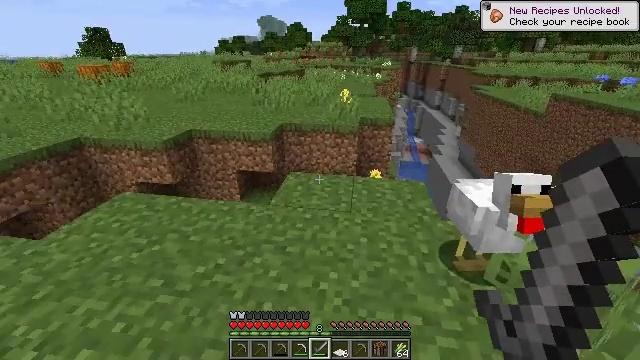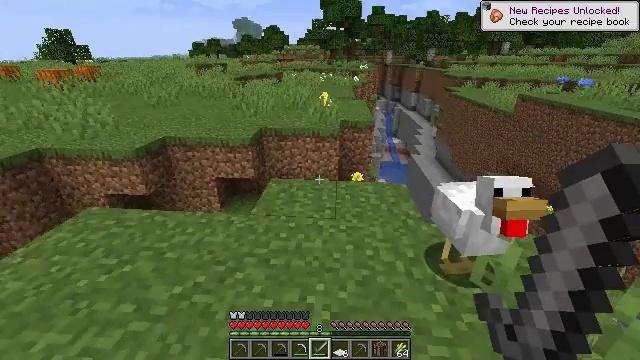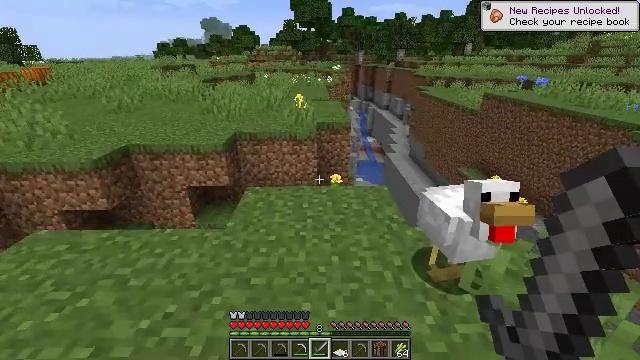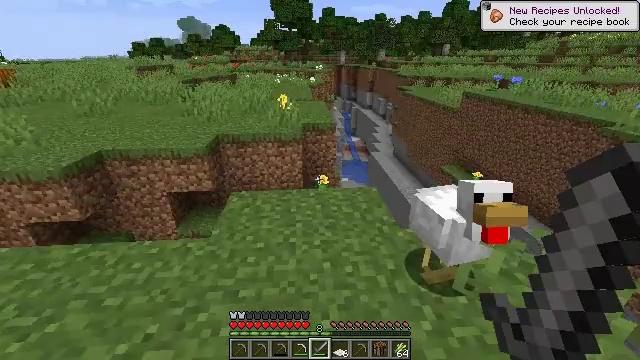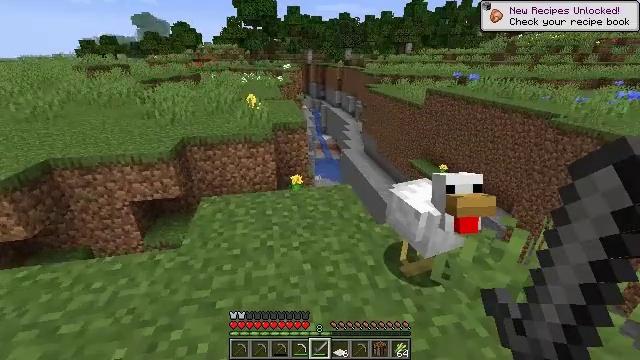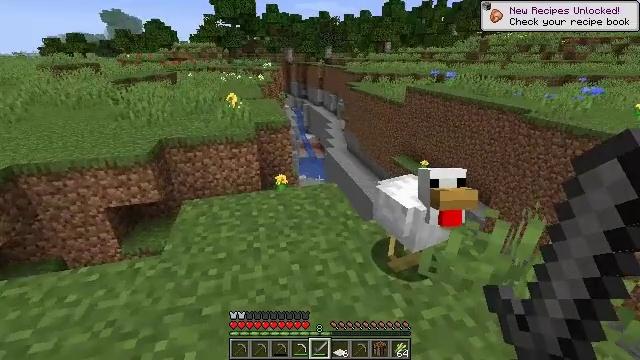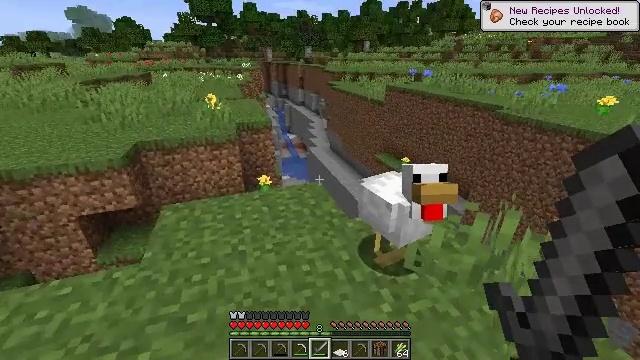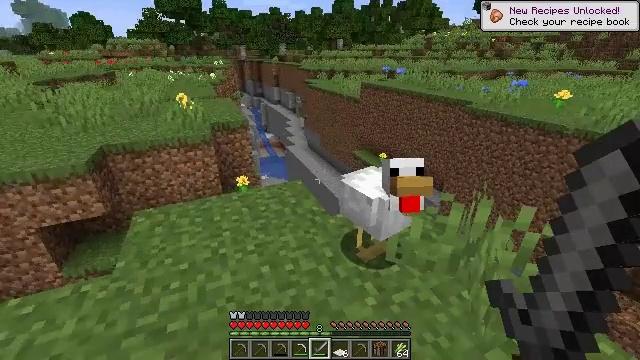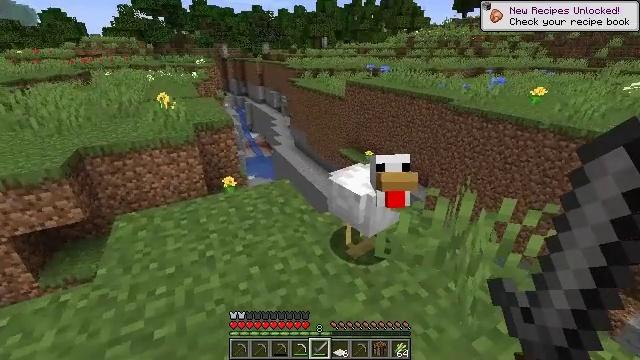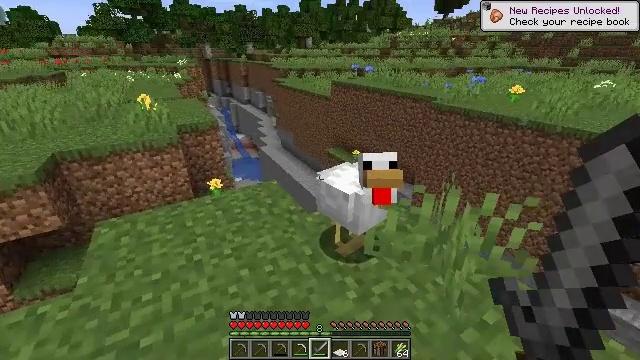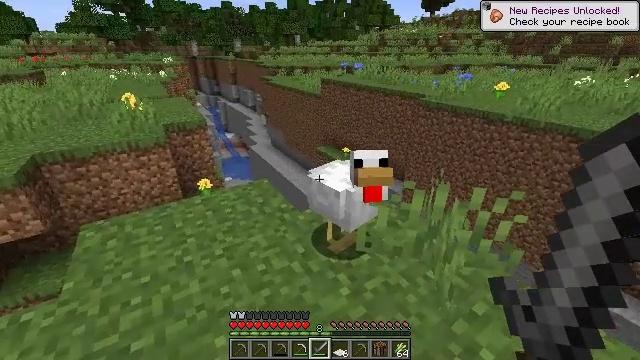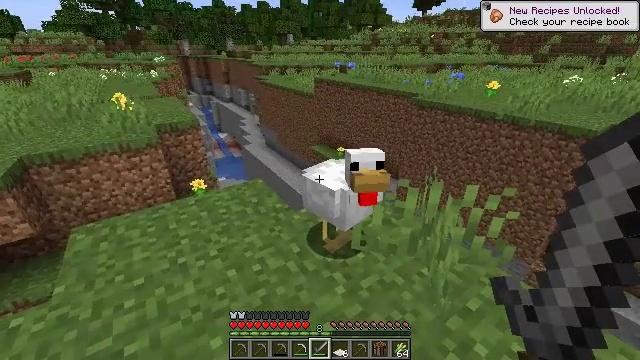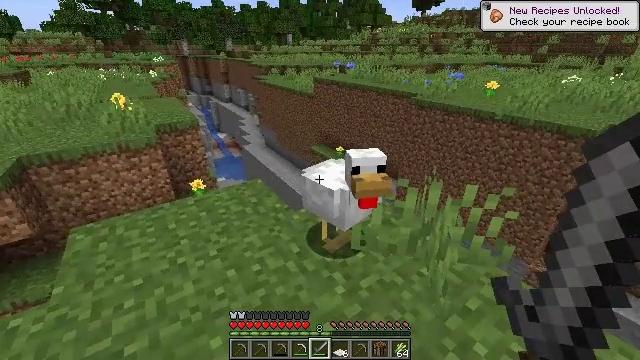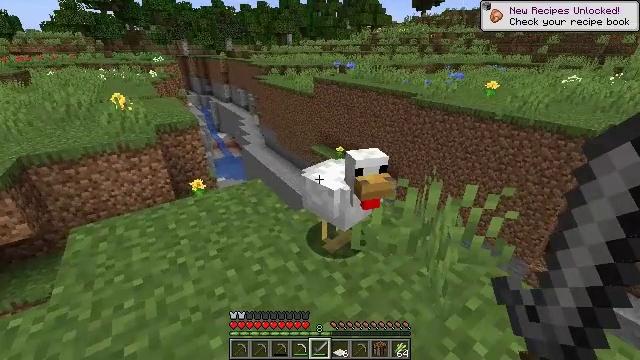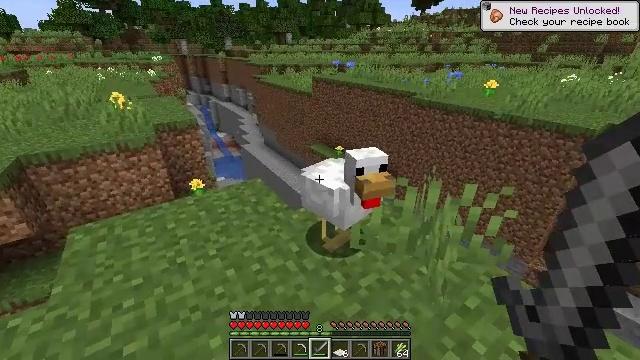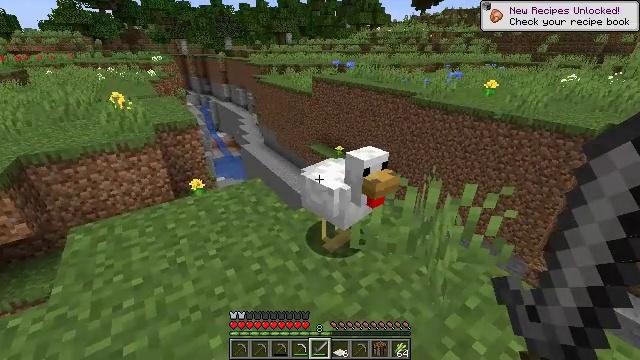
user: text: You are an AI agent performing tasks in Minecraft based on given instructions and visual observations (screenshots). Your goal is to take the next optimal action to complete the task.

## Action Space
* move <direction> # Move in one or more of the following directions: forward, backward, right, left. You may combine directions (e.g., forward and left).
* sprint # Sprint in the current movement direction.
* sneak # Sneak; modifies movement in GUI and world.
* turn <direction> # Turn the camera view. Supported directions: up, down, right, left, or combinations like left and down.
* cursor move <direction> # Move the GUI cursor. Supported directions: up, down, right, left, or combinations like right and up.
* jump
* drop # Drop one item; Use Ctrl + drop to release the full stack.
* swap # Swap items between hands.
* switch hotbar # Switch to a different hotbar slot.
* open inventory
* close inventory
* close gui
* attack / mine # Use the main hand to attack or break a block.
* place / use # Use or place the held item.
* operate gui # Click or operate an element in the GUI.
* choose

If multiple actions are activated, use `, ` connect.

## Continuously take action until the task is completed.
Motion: motion action
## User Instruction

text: Combat the chicken.
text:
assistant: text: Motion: move forward, turn right
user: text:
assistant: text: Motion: turn right
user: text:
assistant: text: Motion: turn right
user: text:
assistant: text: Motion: turn right
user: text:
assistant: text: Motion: turn right
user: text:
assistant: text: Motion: turn right
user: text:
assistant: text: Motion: turn right
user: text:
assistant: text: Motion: turn right
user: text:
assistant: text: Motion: turn right
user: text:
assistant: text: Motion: turn right
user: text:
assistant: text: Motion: turn right
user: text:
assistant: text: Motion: no_op
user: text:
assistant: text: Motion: no_op
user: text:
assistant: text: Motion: no_op
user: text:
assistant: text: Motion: no_op
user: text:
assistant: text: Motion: no_op
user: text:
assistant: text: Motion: no_op
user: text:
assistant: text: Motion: no_op
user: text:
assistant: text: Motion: attack / mine
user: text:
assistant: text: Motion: attack / mine
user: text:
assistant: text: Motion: no_op
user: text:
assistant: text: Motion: no_op
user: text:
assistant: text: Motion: no_op
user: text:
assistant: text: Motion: no_op